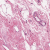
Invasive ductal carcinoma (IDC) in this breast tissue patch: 0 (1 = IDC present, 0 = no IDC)